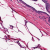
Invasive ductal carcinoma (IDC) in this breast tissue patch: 0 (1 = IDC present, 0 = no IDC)